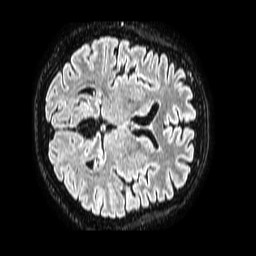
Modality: FLAIR
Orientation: axial
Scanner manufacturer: philips
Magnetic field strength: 1.5 T
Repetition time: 4.8 s
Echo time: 0.3 s